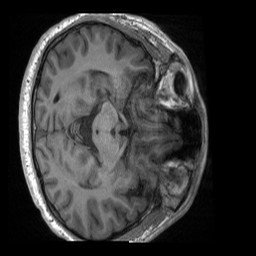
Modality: T1w
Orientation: axial
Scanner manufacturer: siemens
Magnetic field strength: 3 T
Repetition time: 2.4 s
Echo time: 0.00224 s